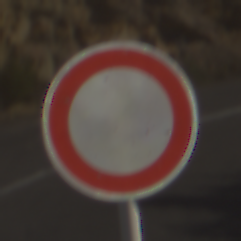
Verkehrszeichen: VerbotFahrzeugeAllerArt
Umgebung: Outdoor, RoadRail
Tageszeit: MorningAfternoon
Wetter: PartlyCloudy
Licht: Natural
Jahreszeit: NotSpecified
Kontrast: HighContrast